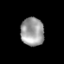
Tissue: lung
Cell type: Myeloid cells
Senescence score: 0.6948
Nuclear area (px): 647
Mean DAPI intensity: 156.835